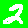
Digit: 2